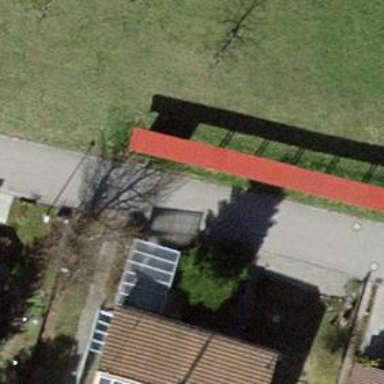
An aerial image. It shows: Bicycle charging station.